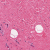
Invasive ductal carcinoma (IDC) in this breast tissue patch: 0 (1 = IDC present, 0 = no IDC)